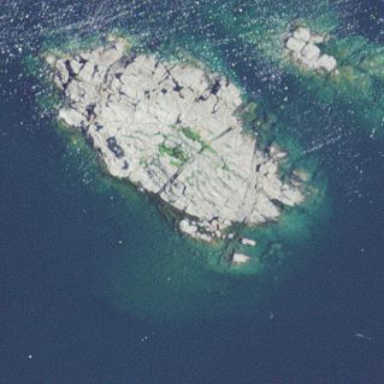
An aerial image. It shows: Islet.